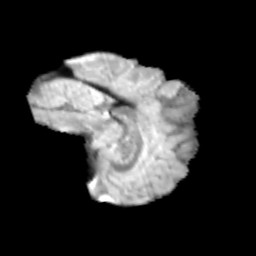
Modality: T2w
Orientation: sagittal
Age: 12
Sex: female
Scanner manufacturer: siemens
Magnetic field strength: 3 T
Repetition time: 3.8 s
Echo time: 0.07 s